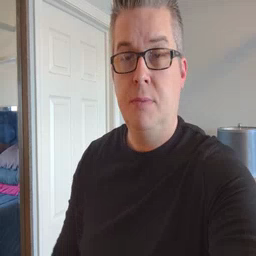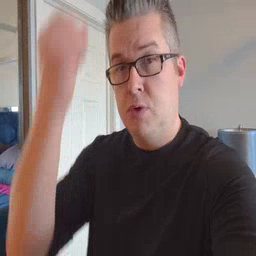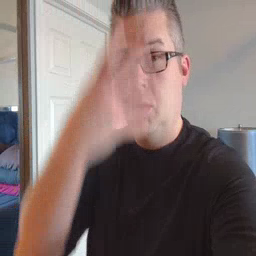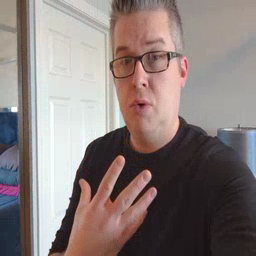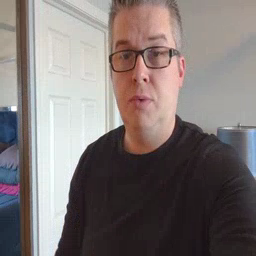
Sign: shower